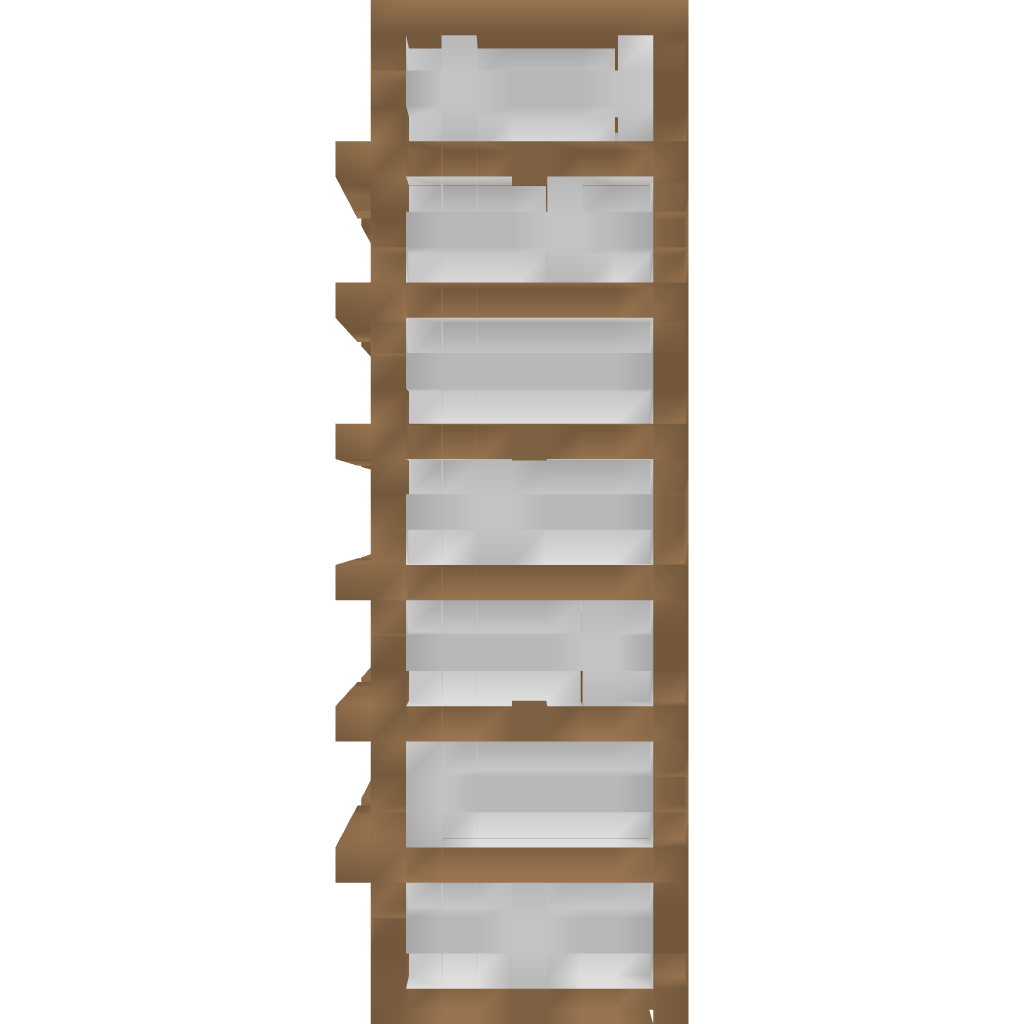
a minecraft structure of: Rainbow sheep stable bad low quality